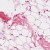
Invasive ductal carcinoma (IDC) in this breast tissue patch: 0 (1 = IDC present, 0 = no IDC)